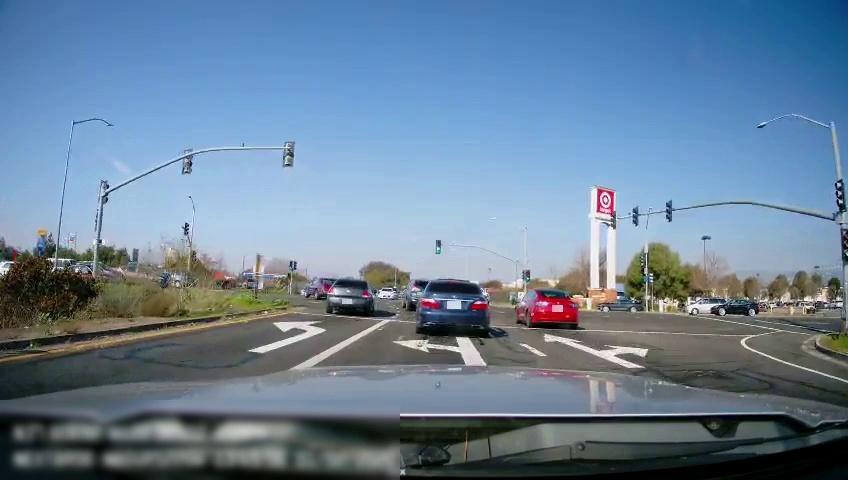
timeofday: Day
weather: Sunny
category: Drivable Space
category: Vehicles | Car
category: Vehicles | Van
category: Vehicles | Car
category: Vehicles | Car
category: Vehicles | Van
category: Vehicles | SUV
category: Vehicles | SUV
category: Vehicles | SUV
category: Vehicles | Truck
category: Vehicles | Car
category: Vehicles | SUV
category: Vehicles | Car
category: Vehicles | Car
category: Vehicles | SUV
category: Vehicles | Car
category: Lanes | Alternate Lane
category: Lanes | Alternate Lane
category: Lanes | Current Lane
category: Lanes | Current Lane
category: Traffic | Lights
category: Traffic | Lights
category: Traffic | Lights
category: Traffic | Lights
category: Traffic | Lights
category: Traffic | Lights
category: Traffic | Lights
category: Traffic | Lights
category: Traffic | Lights
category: Traffic | Lights
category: Traffic | Lights
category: Traffic | Lights
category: Traffic | Lights
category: Traffic | Lights
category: Traffic | Lights
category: Traffic | Lights
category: Traffic | Lights
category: Traffic | Signs
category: Traffic | Signs